Aerial crown-view tile of a tropical tree (Barro Colorado Island, Panama), acquired 20250217:
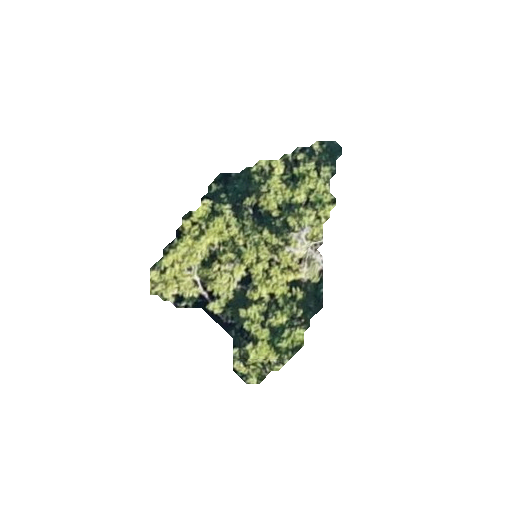
Species: Alseis blackiana
GBIF accepted scientific name: Alseis blackiana
Crown area: 39.222 m²